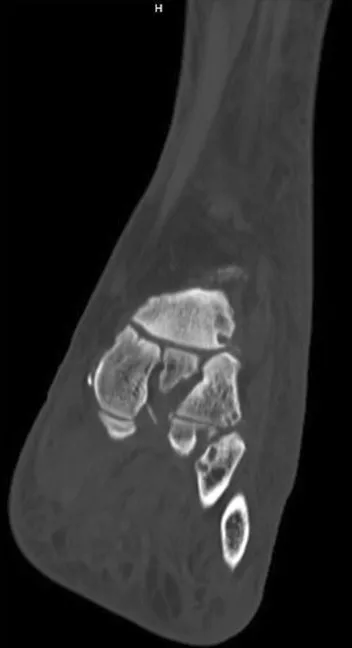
CT scan left foot.
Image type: radiology (ct)